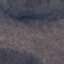
Land use / land cover class: HerbaceousVegetation